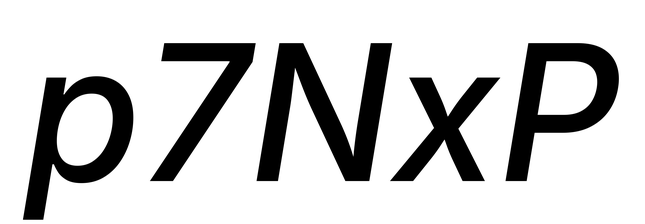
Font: Inter-Italic_Medium_Italic